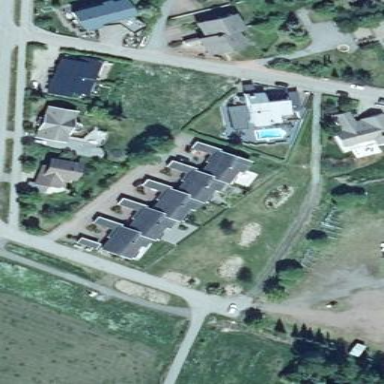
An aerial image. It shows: Terrace building.